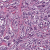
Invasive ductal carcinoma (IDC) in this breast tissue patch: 1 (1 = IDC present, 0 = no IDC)